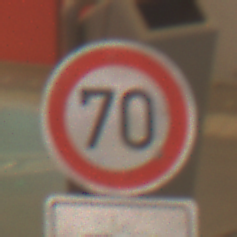
Verkehrszeichen: Geschwindigkeit70
Zusatzzeichen unten: Entfernungsangaben2
Umgebung: Indoor, Urban
Tageszeit: NotSpecified
Wetter: NotSpecified
Licht: Artificial
Jahreszeit: NotSpecified
Kontrast: MediumContrast